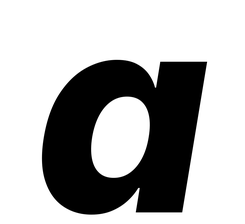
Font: Inter-Italic_ExtraBold_Italic